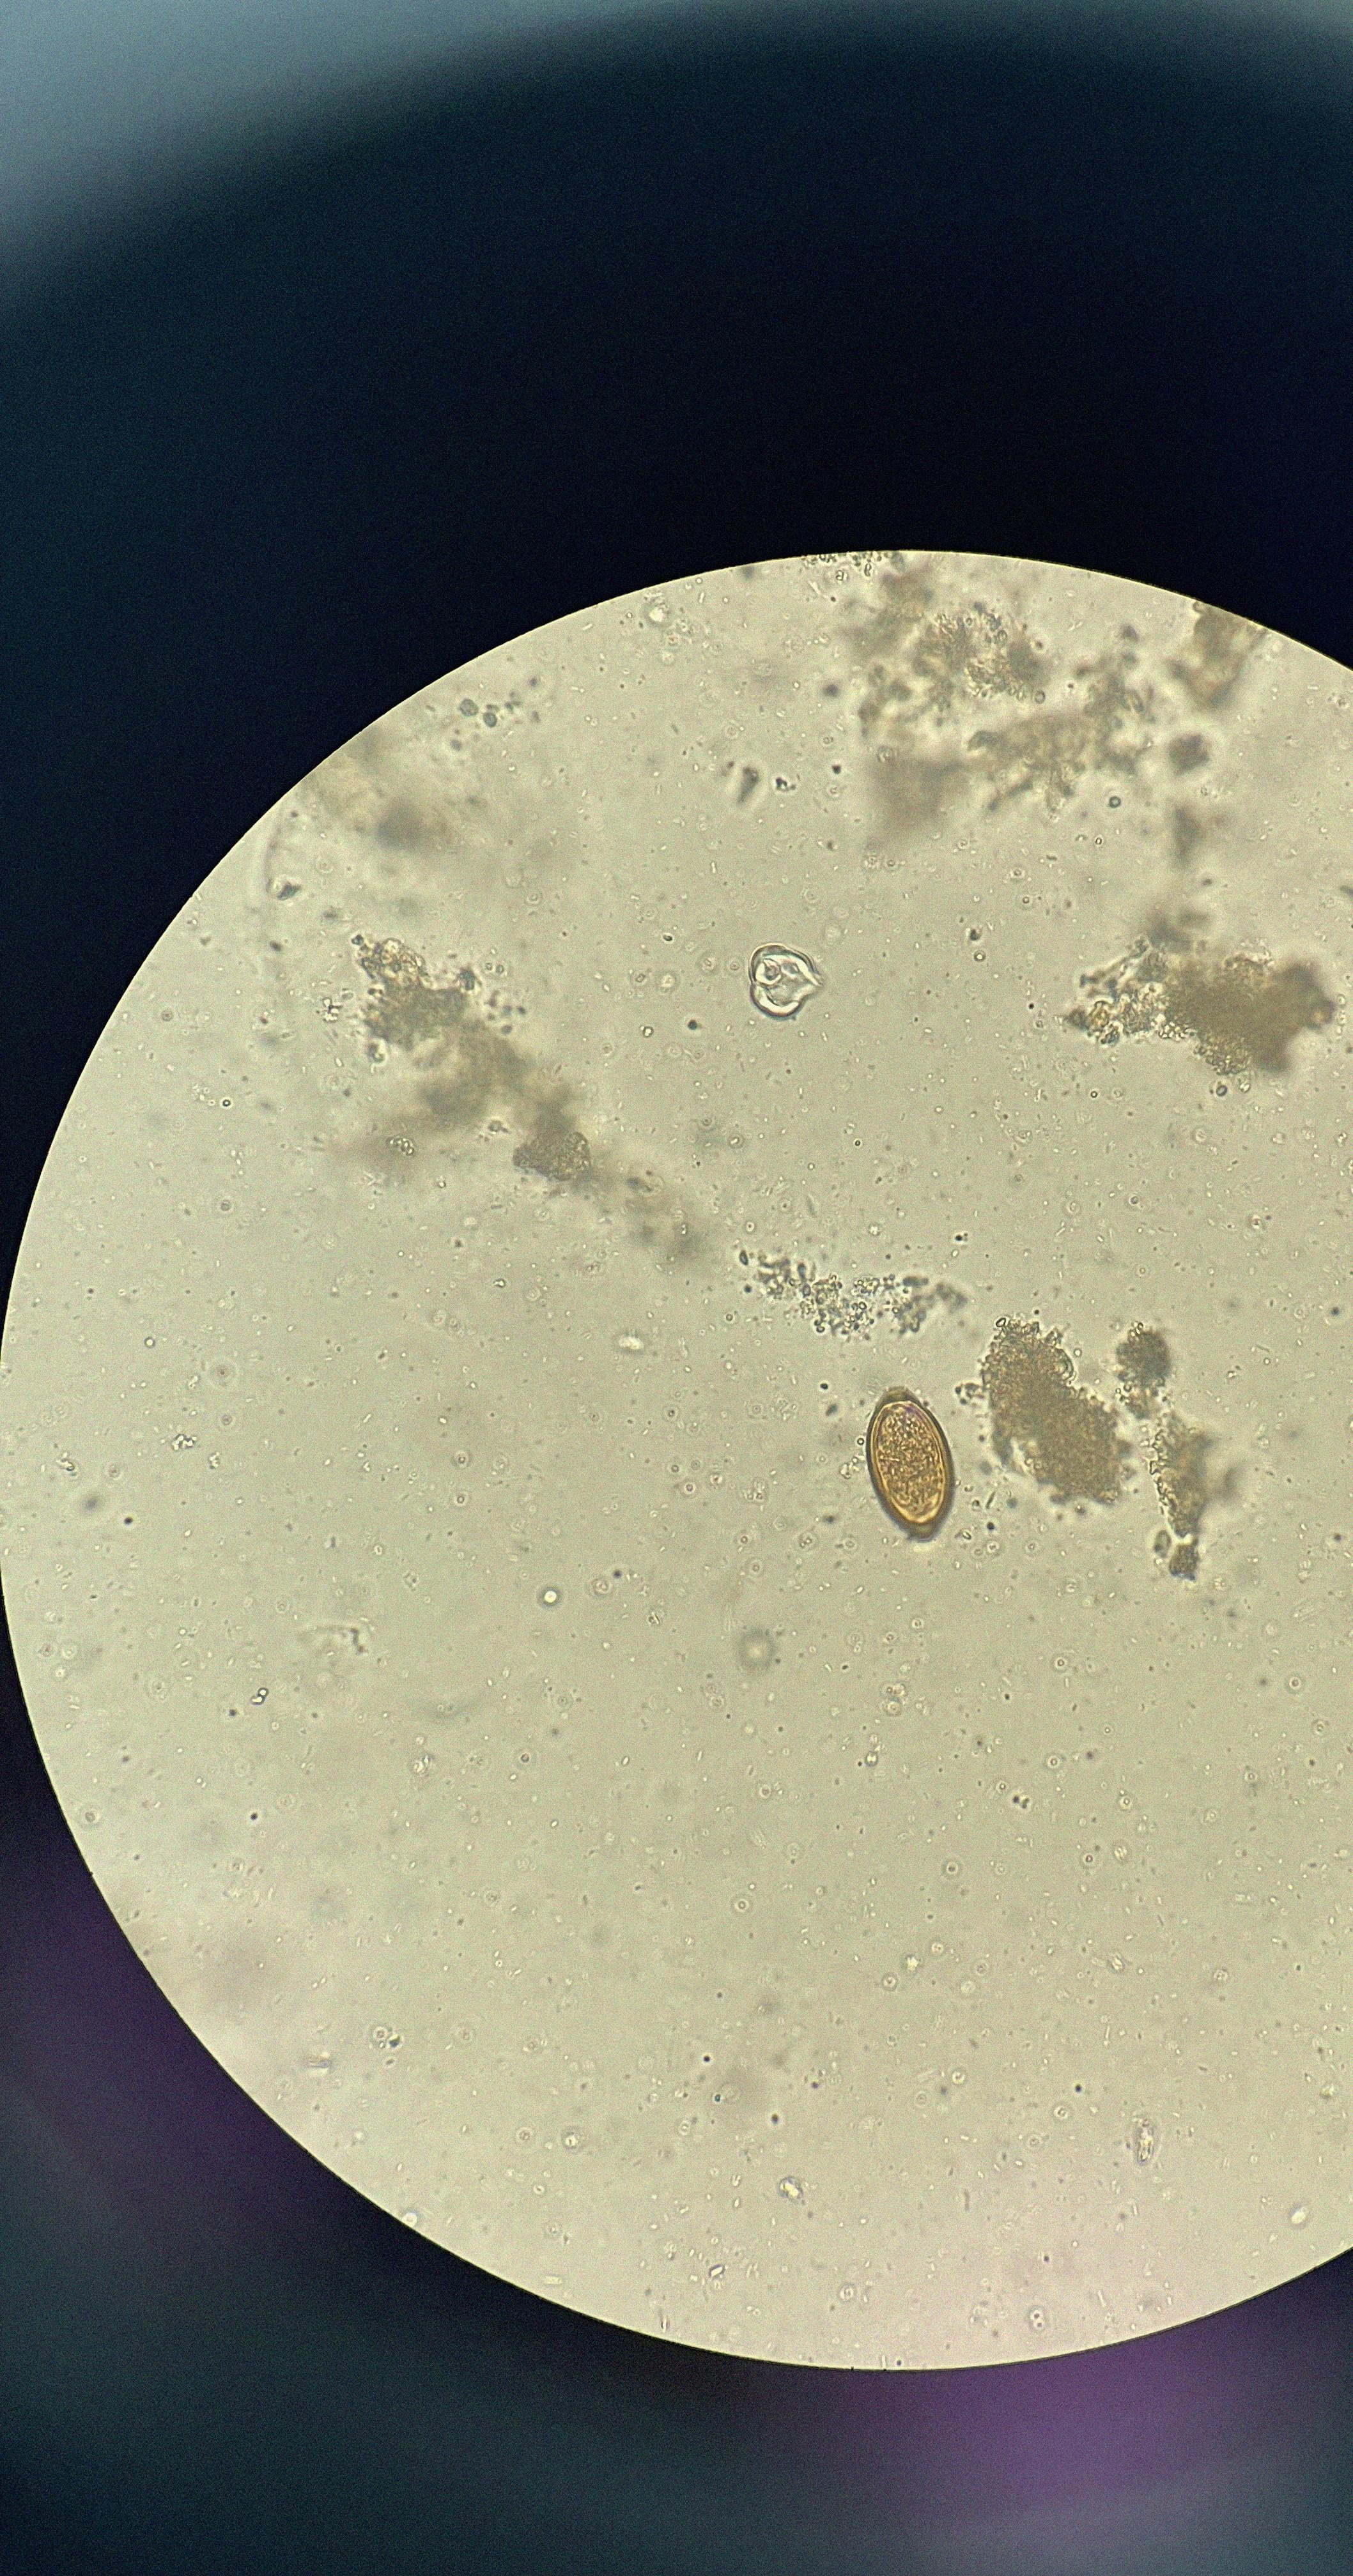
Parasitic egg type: Trichuris trichiura